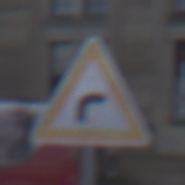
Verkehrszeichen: KurveRechts
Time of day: MorningAfternoon
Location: Outdoor (Urban)
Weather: PartlyCloudy
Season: NotSpecified
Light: Natural